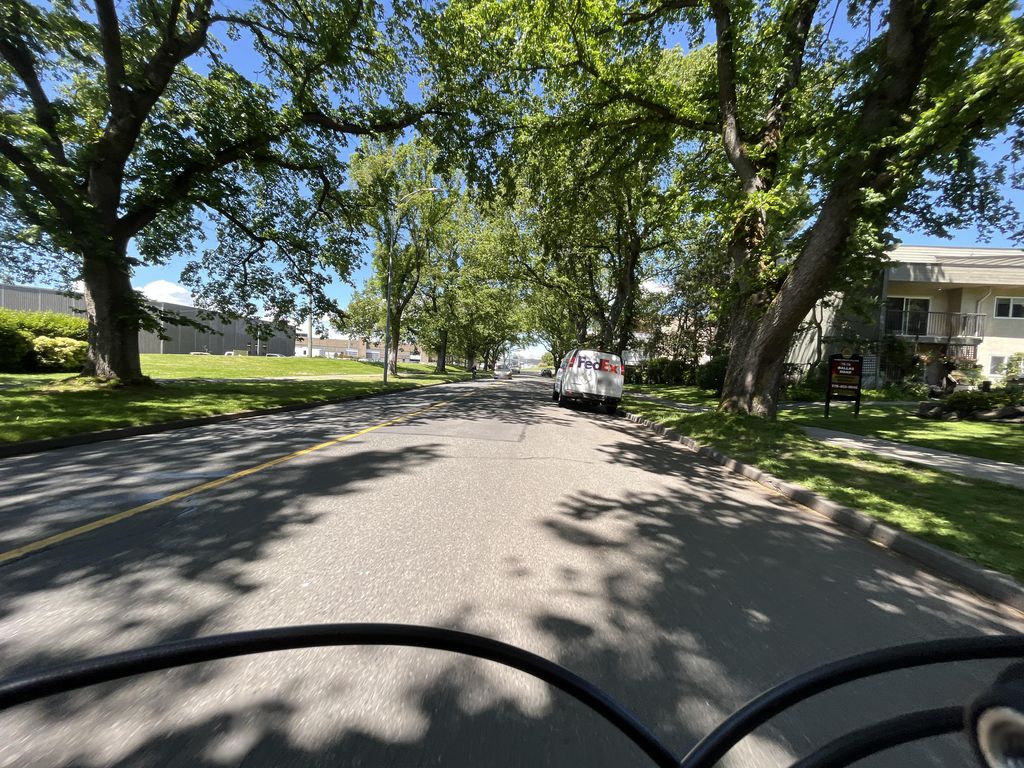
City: victoria